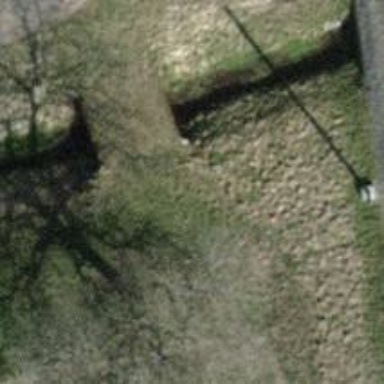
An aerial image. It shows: Grass track road with bridge designed for agricultural vehicles. The track has grade 5 surface.